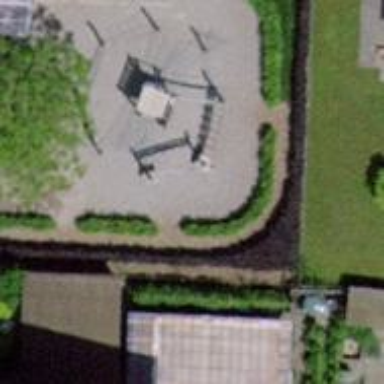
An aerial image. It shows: Hedge acting as barrier.